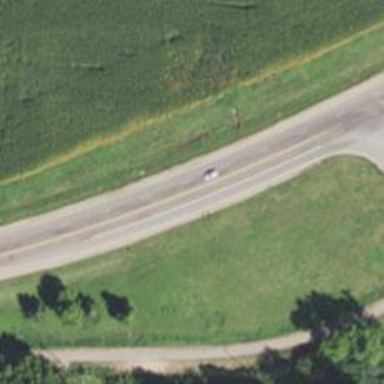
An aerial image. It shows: Primary highway.